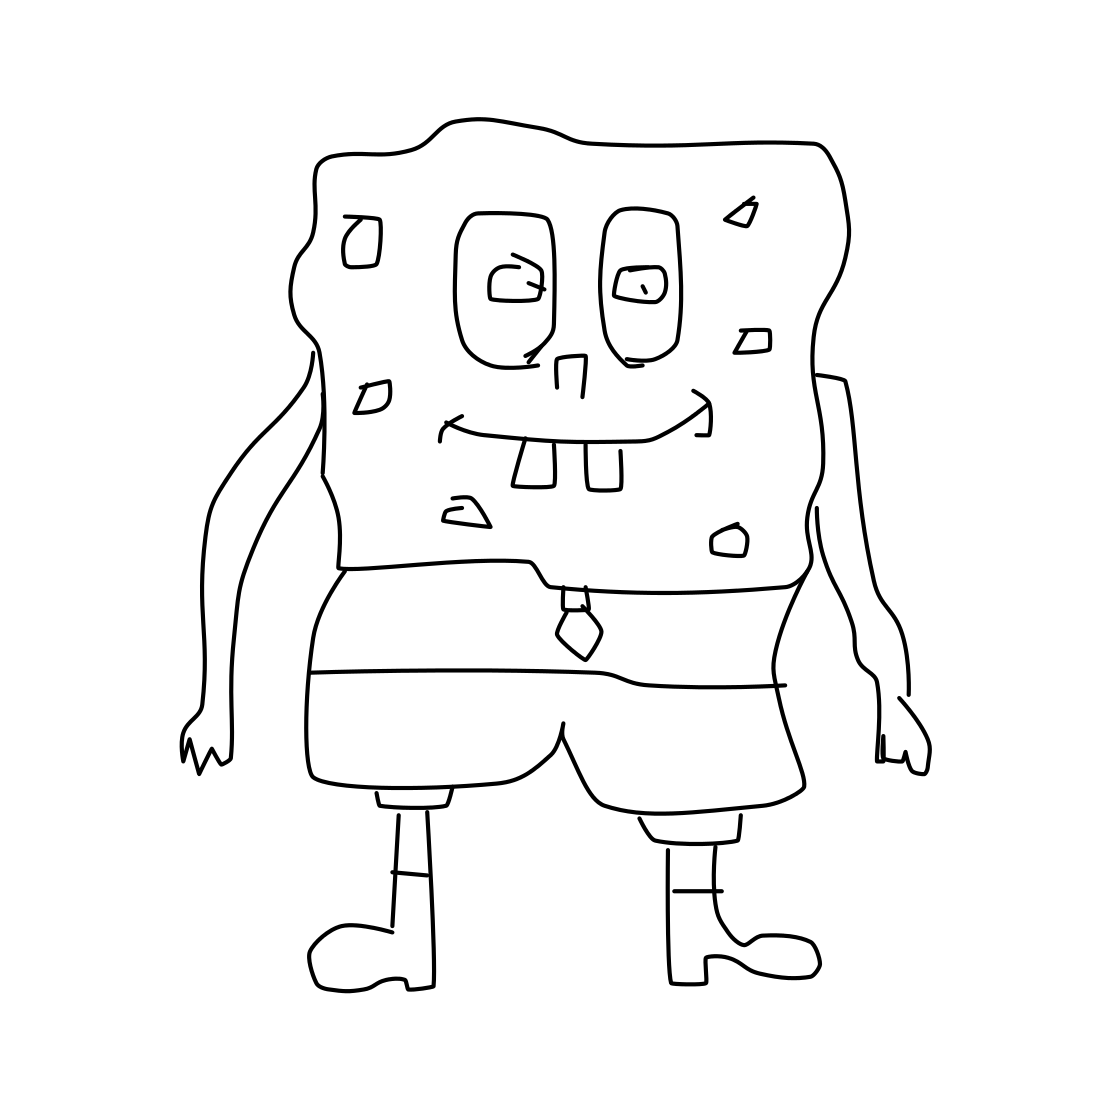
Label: sponge bob